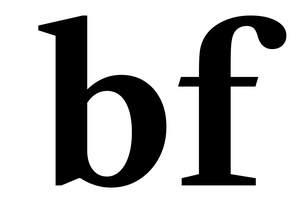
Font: LibreCaslonText_Bold